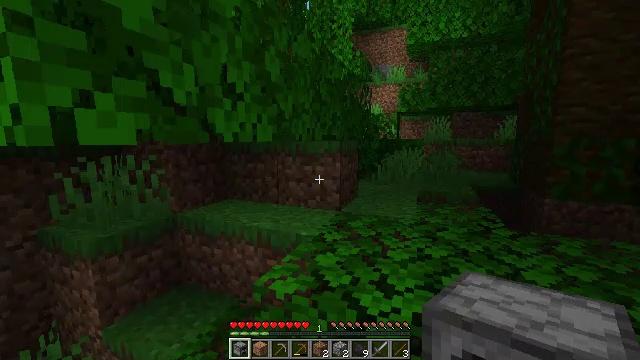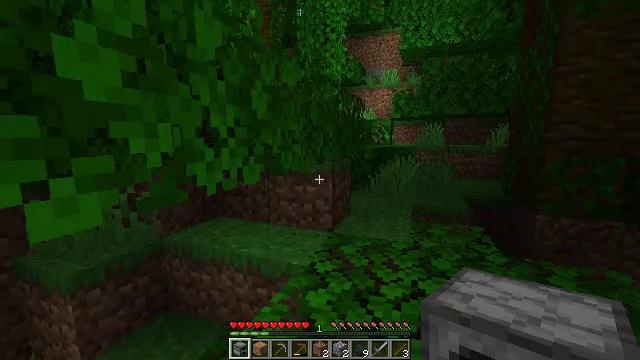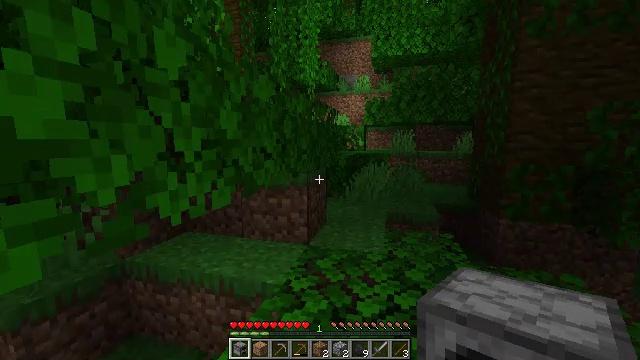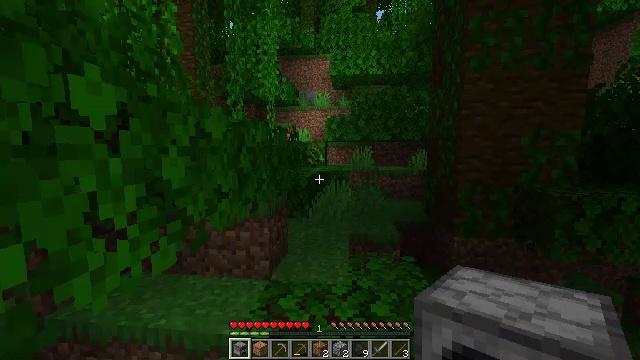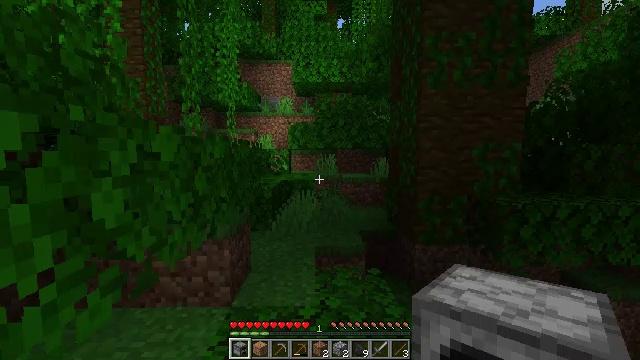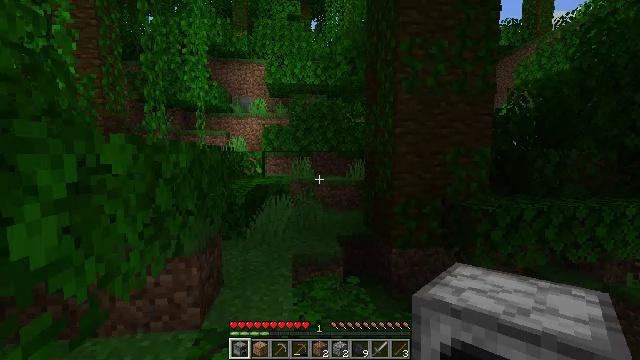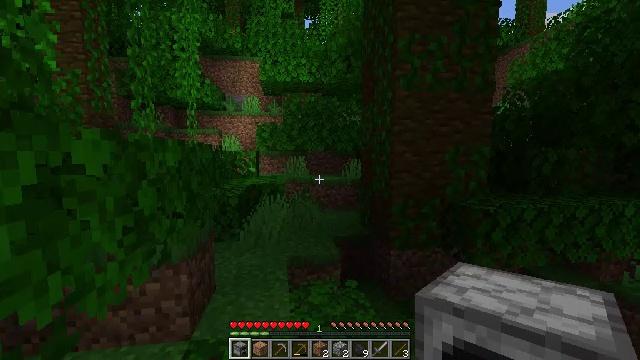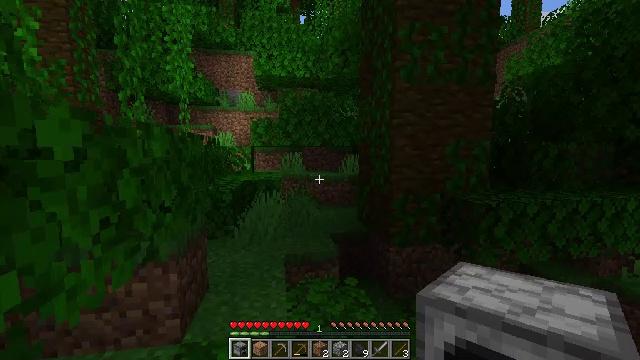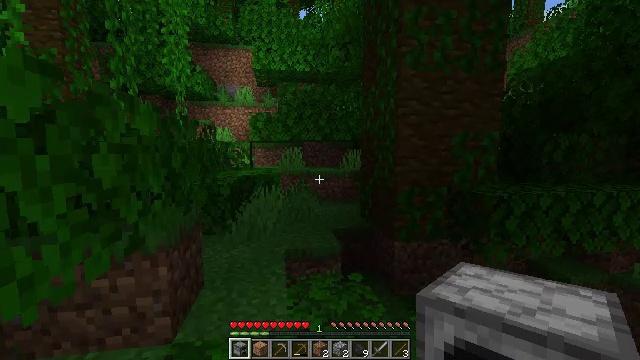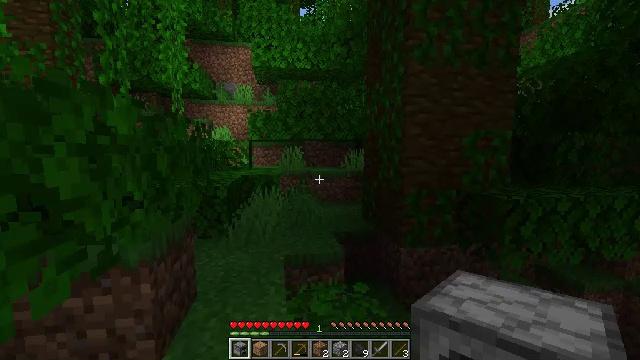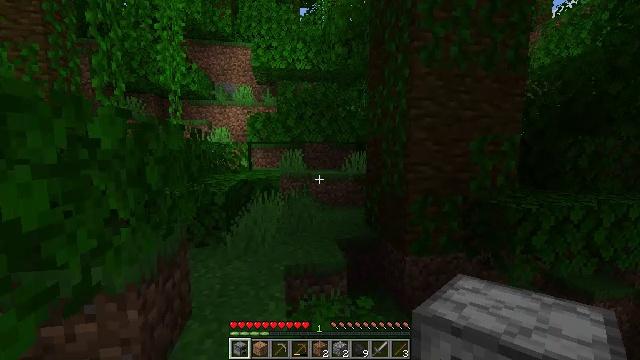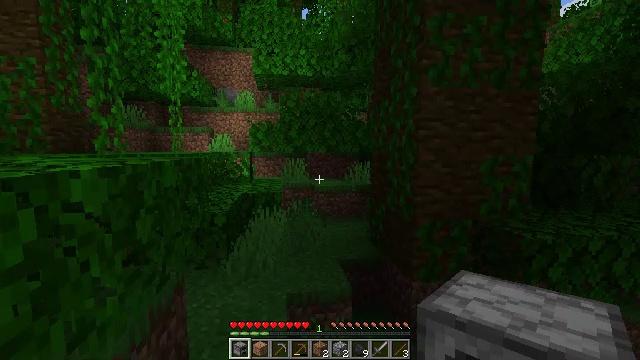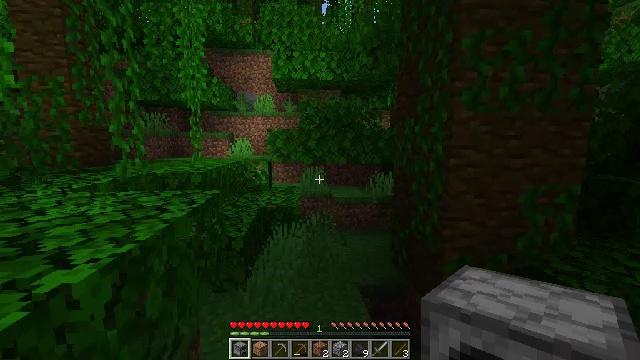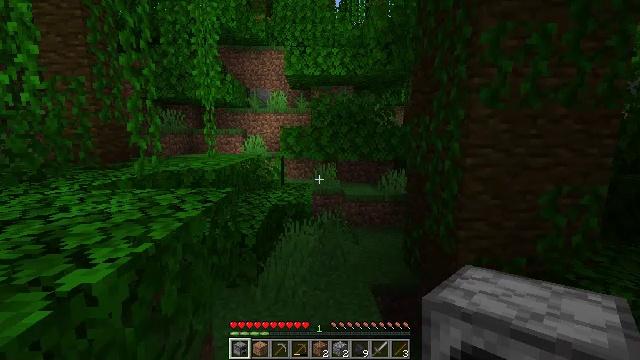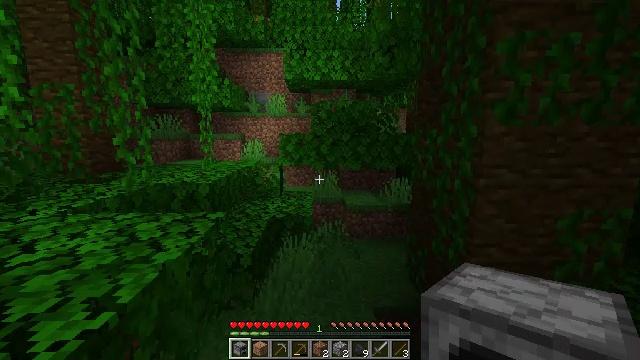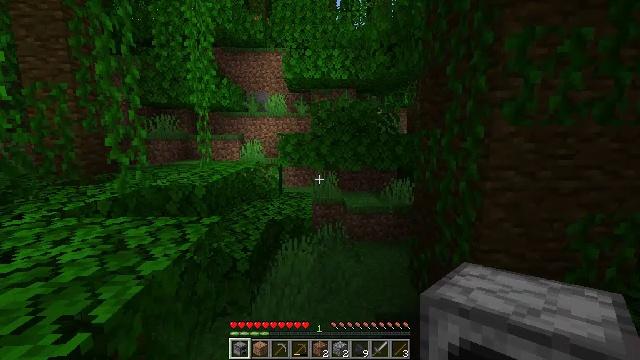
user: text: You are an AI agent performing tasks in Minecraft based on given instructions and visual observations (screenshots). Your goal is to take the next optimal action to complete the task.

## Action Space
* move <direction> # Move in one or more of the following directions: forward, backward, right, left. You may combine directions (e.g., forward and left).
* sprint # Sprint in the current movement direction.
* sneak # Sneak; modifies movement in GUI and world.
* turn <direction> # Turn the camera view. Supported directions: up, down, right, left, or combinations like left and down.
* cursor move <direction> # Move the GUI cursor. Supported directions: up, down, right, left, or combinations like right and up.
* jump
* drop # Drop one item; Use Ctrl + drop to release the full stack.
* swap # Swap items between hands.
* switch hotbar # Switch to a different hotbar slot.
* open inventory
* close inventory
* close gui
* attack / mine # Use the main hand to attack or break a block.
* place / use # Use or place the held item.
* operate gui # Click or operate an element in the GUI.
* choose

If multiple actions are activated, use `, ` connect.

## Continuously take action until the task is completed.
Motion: motion action
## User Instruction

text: Attack bamboo to gather it.
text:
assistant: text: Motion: move forward, turn right, jump
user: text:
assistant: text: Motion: move forward, turn right, jump
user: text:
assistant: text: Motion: move forward, turn right and up, jump
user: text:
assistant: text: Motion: move forward, turn right, jump
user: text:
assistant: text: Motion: move forward, turn right, jump
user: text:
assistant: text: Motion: move forward, turn right, jump
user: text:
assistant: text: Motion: move forward, turn right, jump
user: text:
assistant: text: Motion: move forward, jump
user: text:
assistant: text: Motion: move forward, jump
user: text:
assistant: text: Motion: move forward, jump
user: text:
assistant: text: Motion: move forward, jump
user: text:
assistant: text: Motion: move forward, turn left and down, jump
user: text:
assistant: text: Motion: move forward, turn left, jump
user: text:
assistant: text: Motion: move forward, jump
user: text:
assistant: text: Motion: move forward, jump
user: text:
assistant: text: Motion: move forward, jump
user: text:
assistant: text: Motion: move forward, jump
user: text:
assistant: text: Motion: move forward, turn left, jump
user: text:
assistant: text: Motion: move forward, turn left, jump
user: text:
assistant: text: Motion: move forward, turn left, jump
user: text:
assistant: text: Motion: move forward
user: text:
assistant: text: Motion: move forward
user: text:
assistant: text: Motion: move forward, turn left and up
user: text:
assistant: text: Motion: move forward, turn left and up
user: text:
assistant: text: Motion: move forward, turn left and up
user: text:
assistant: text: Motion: move forward, turn left and up
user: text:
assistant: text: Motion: move forward, turn up
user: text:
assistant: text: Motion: move forward, turn up
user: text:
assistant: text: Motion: move forward, turn up
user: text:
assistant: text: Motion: move forward, turn left and up, jump